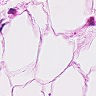
Metastatic tissue present: no